Aerial crown-view tile of a tropical tree (Barro Colorado Island, Panama), acquired 20240716:
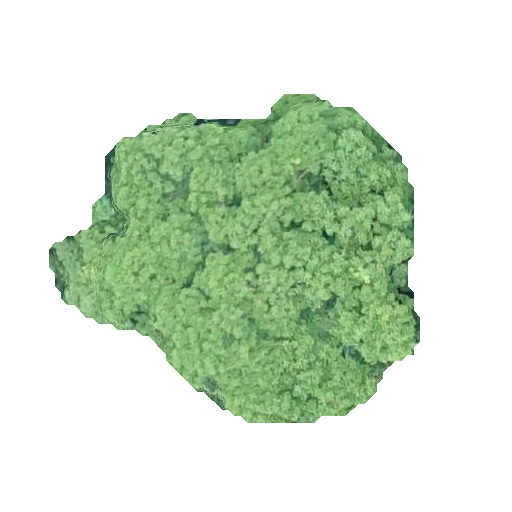
Species: Astronium graveolens
GBIF accepted scientific name: Astronium graveolens
Crown area: 134.015 m²